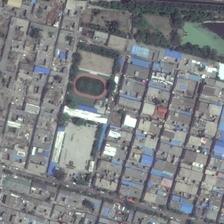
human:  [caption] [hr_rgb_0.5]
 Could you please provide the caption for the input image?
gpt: a playground with green trees around is surroundededed by many buildings .

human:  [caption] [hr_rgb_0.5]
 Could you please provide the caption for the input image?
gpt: a small field is suttounded by regular buildings while there is a clearing beside .

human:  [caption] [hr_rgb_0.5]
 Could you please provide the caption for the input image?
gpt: many buildings are around a playground and a lake .

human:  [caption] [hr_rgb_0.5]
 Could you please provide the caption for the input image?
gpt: three badminton fields and a irregular lake nearby .

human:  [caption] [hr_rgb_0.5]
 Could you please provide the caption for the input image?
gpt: a playground is surrounded by green trees with many houses around .